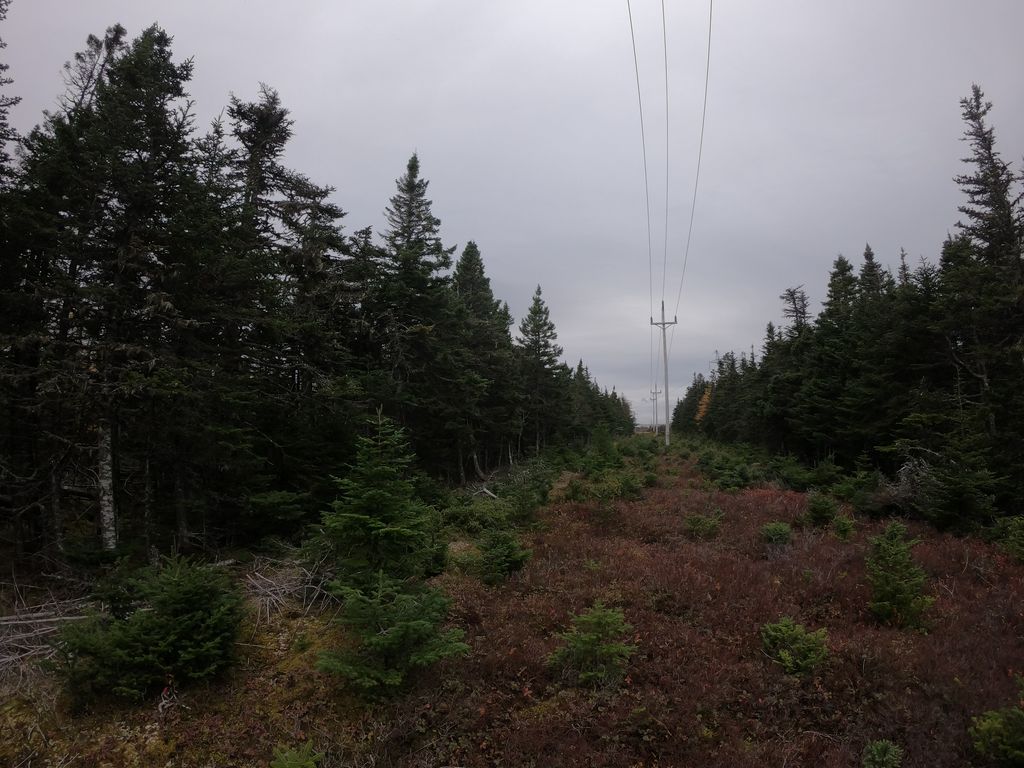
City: st_johns